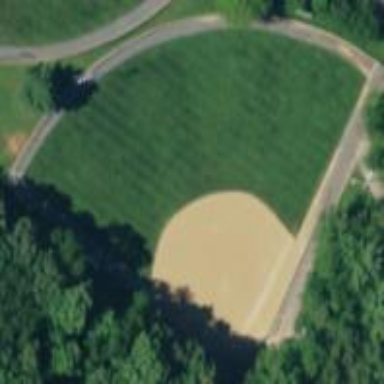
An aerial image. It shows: Softball pitch for leisure and sport activities.